Field crop: maize
Growth stage: 2
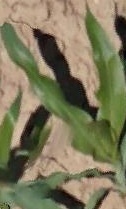
Species: maize